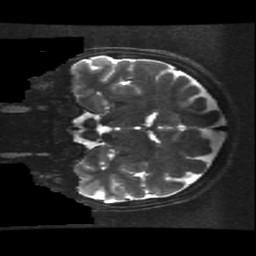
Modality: T2w
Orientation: coronal
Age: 17
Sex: female
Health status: ill
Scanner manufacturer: ge
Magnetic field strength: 3 T
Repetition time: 7.5 s
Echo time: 0.1015 s